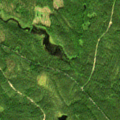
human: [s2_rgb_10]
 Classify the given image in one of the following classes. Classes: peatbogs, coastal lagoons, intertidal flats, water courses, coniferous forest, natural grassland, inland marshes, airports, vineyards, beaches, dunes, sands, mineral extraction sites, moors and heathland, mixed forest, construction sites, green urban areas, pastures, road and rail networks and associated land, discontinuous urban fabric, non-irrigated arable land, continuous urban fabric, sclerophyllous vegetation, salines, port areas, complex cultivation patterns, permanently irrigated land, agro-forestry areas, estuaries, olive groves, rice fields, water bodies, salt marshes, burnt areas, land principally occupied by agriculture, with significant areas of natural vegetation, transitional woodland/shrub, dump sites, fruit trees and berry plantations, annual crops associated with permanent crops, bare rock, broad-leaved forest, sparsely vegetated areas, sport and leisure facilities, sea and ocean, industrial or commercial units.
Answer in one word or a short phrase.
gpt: coniferous forest